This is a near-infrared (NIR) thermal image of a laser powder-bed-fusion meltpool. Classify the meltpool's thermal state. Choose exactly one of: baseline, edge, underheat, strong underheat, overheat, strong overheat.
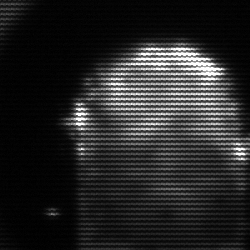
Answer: baseline